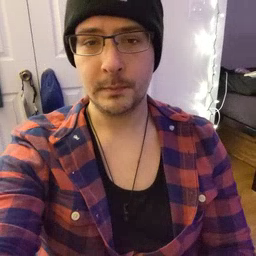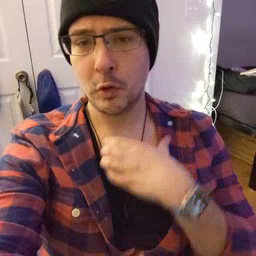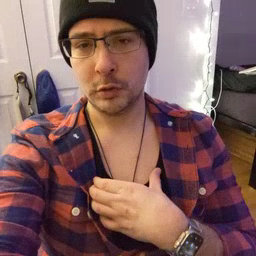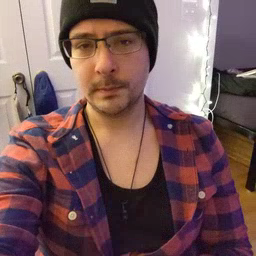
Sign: hungry